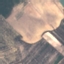
Land use / land cover: PermanentCrop